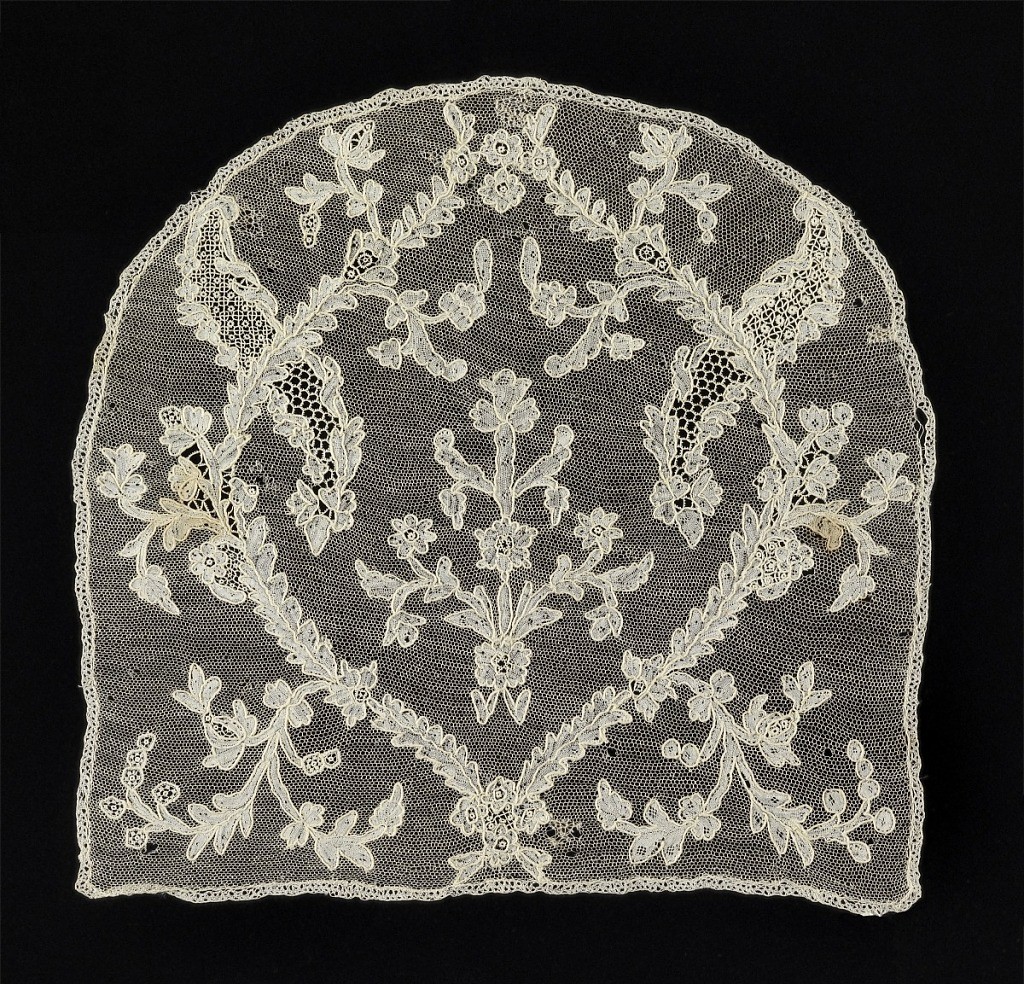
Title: Cap crown
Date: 18th century
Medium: linen Technique: needle lace with a ground of loop and twist with twist return
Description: Cap crown of Point d'Alençon with a design of floral garlands framing a central spray and forming an oval. Pattern is interspersed at right and left by an elaborate ribbon.